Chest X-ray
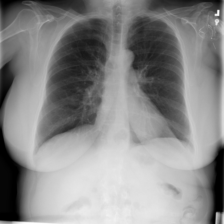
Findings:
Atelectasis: negative
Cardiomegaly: negative
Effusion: negative
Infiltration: negative
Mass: negative
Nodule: negative
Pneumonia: negative
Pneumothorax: negative
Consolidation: negative
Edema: negative
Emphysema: negative
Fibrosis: negative
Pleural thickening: negative
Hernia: negative